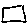
Label: square